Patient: sex M, age 47
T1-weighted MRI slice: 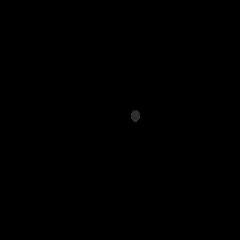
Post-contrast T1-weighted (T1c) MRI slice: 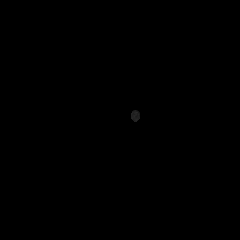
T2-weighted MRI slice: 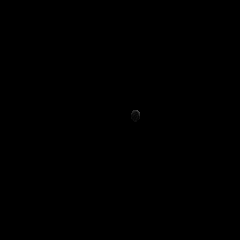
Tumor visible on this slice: no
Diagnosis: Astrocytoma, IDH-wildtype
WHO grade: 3